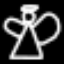
Label: angel